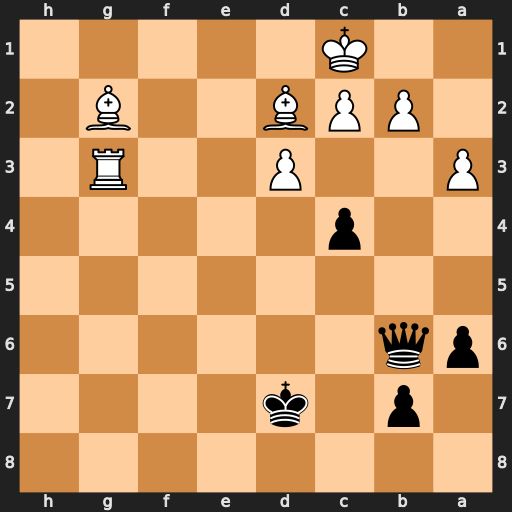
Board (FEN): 8/1p1k4/pq6/8/2p5/P2P2R1/1PPB2B1/2K5
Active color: b
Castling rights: -
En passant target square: -
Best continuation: Qg1+ Bf1 Qxf1+ Be1 Qxe1#